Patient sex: M
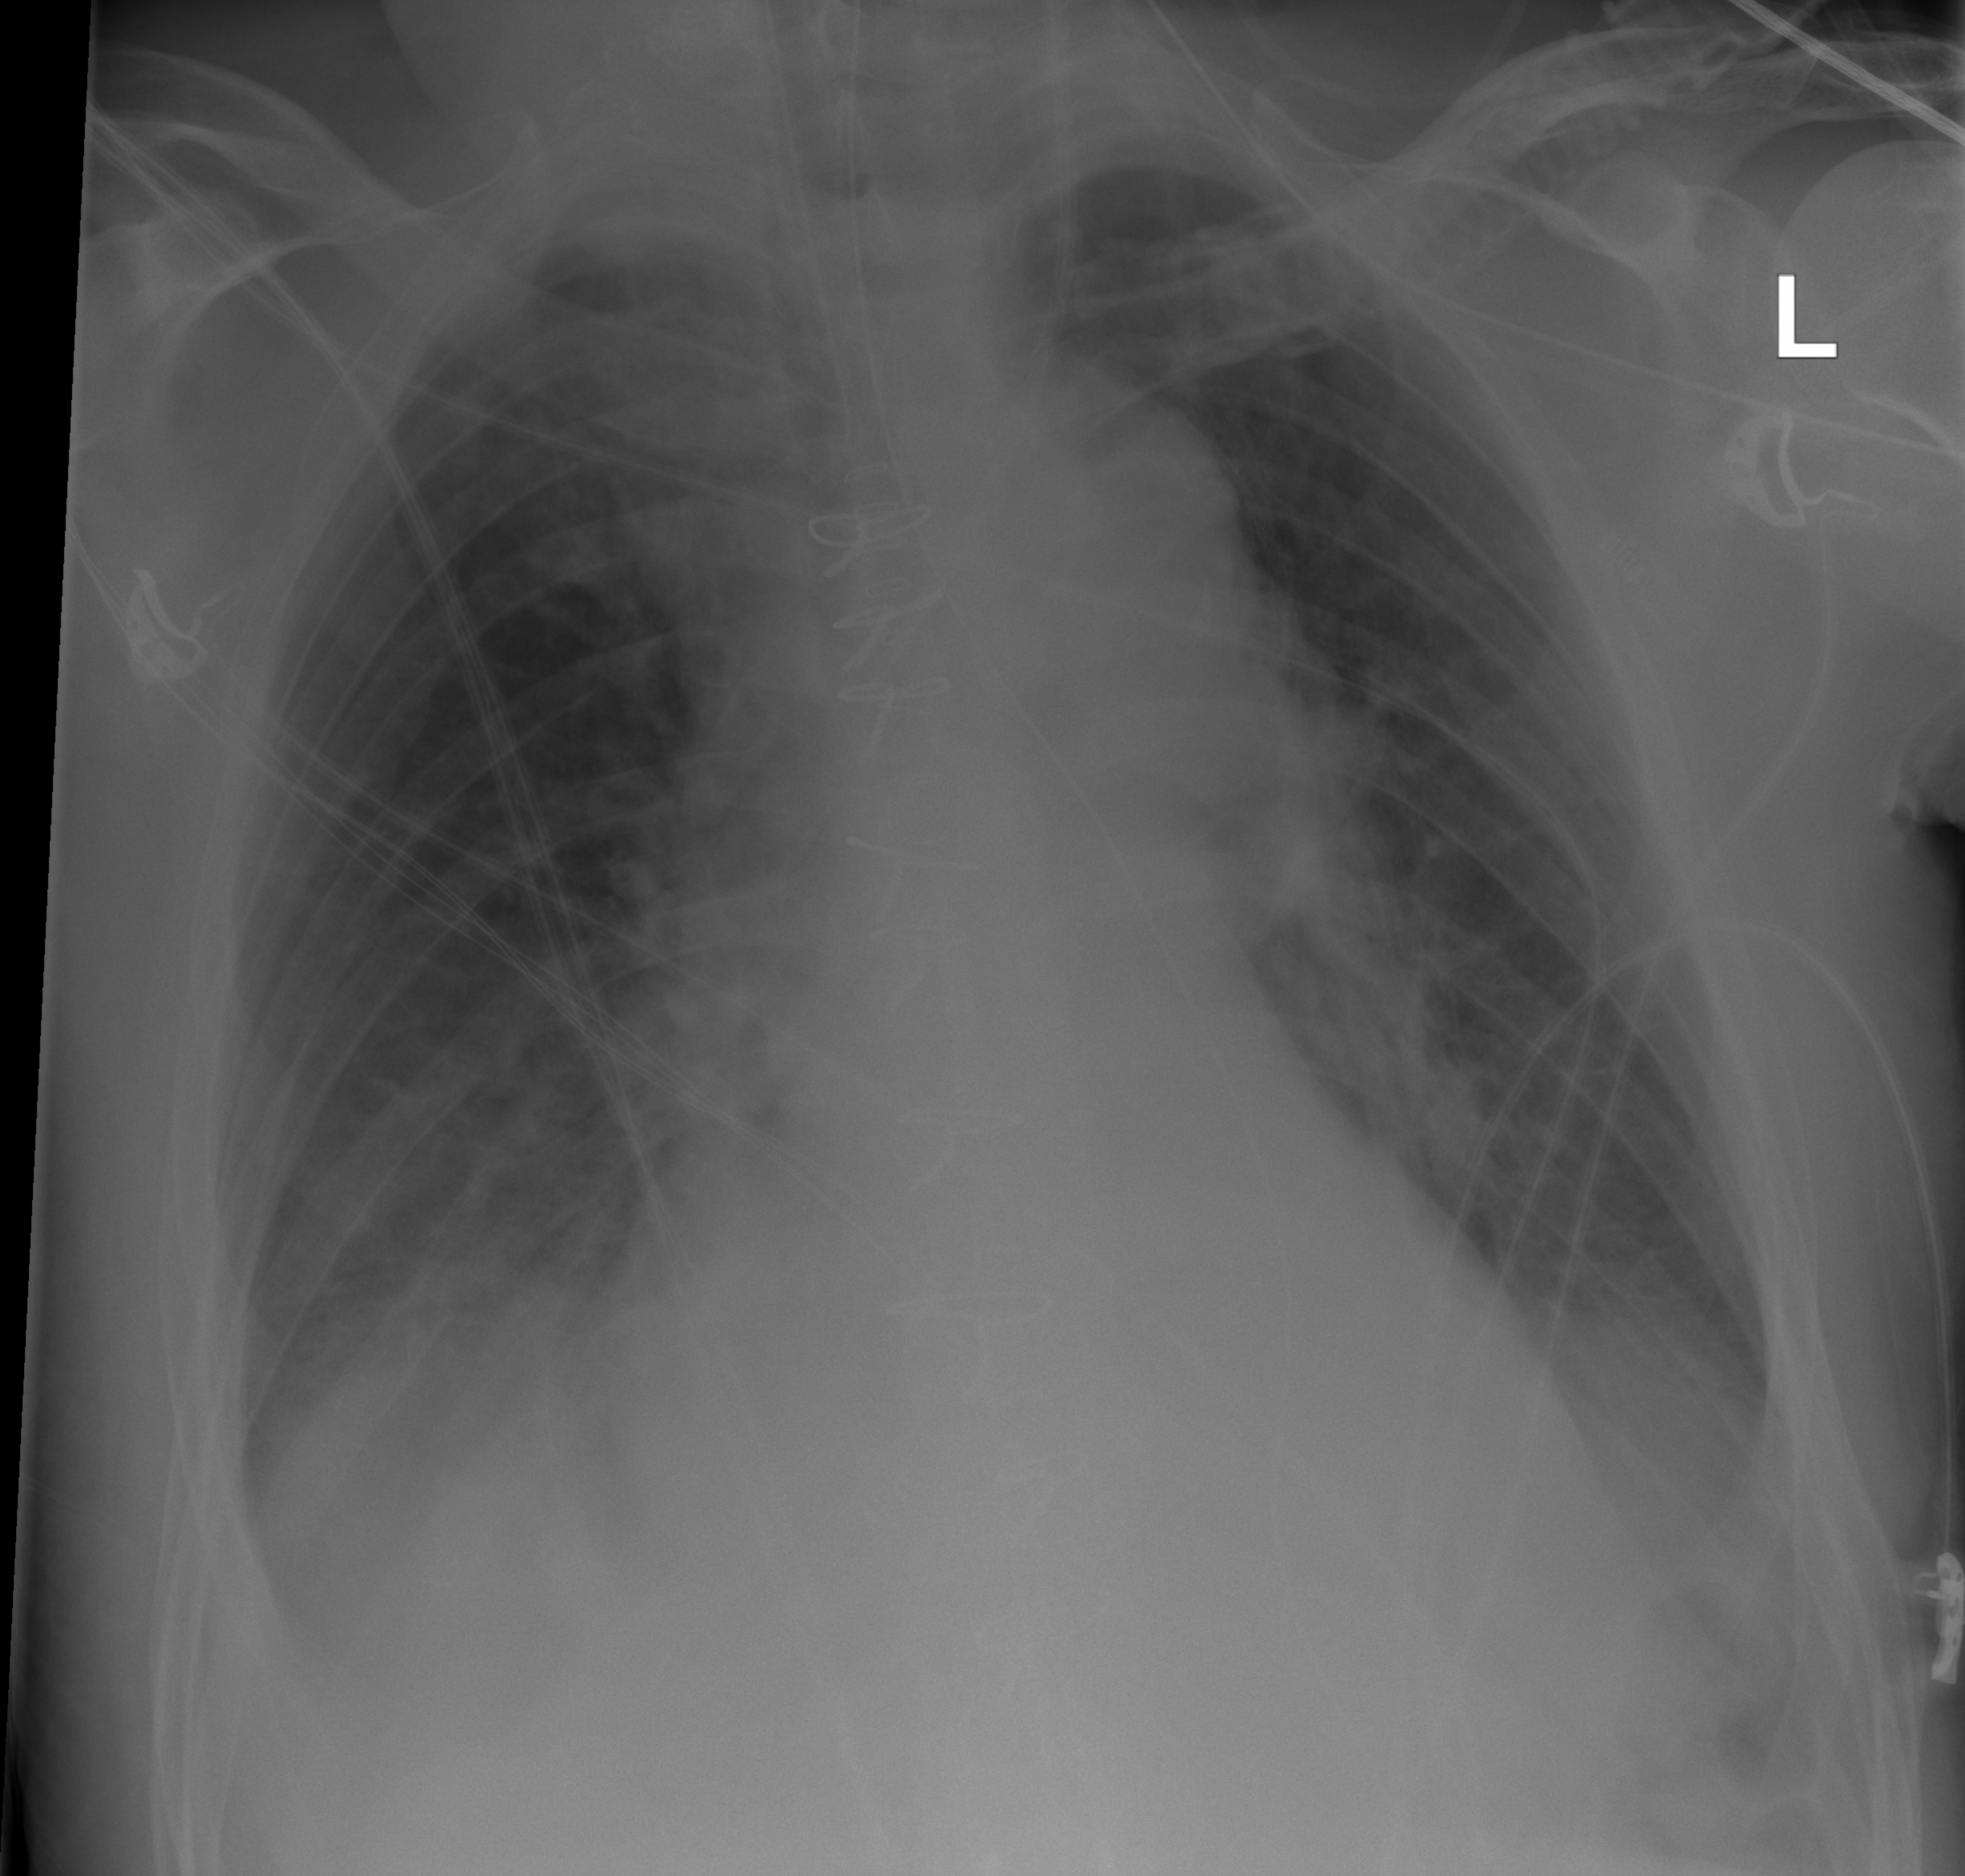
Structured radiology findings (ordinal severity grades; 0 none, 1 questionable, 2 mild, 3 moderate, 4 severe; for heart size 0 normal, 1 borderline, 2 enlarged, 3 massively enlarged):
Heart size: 1
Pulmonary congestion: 2
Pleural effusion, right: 2
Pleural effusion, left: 2
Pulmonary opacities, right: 0
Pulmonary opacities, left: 0
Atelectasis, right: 2
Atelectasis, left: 2